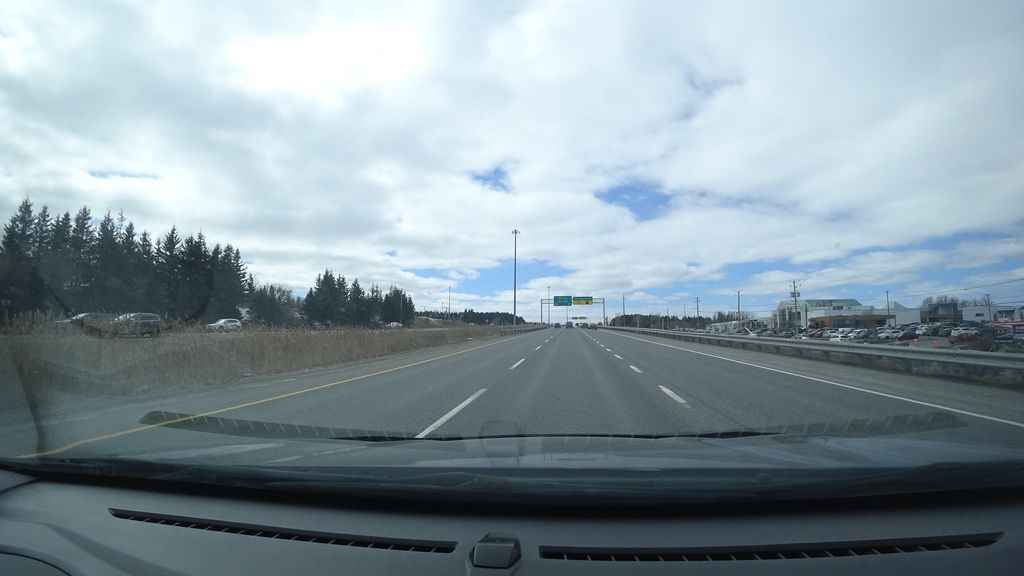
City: quebec_city